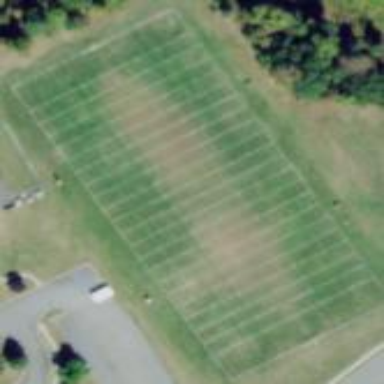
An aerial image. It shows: Lacrosse pitch for leisure sports activities.